Question: I just trying to make sublime plugin for java auto completion.
which when I typing dot after some variables it will looking for any field or method of that variables.
it's works nicely when i using 'quick_panel'. but it's look to bigger and its position can not be moved.
when I using 'on_query_completions' to populate auto complete list programmatically it's just showing blank row like this:

and here is the code:
'''
class yooCommand(sublime_plugin.ViewEventListener ):
def on_query_completions(self, prefix, locations):
return (
[
["me1","run()"],
["me2","some()"]
],
sublime.INHIBIT_WORD_COMPLETIONS | sublime.INHIBIT_EXPLICIT_COMPLETIONS
)
'''
I guess maybe this is because of a package I installed.
is there anyone who has experience like this?
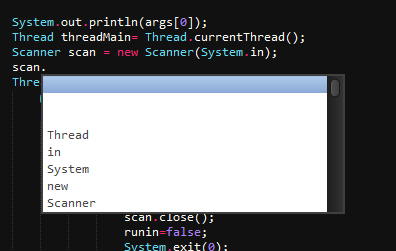
Answer: Finally I solved this problem.
This is because Sublime plugin called 'hacklang typehacker and autocompletion'.
And now sublime became more fun place:
<URL>